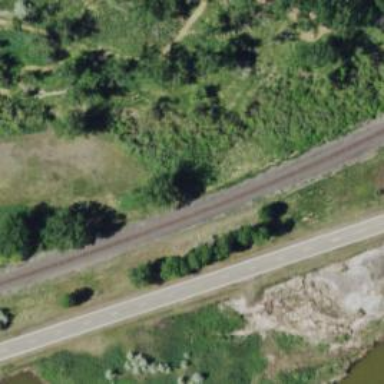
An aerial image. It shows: Railway track.